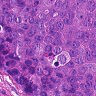
Metastatic tissue present: yes